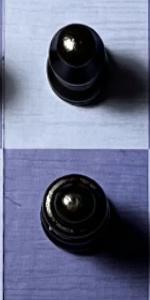
Label: Queen_Black